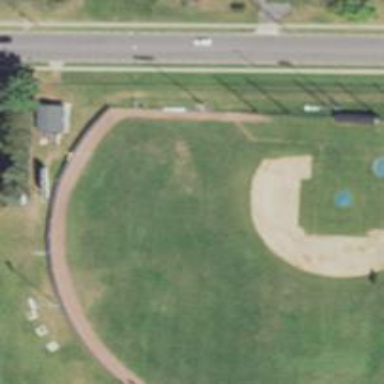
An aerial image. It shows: Grass pitch used for baseball.